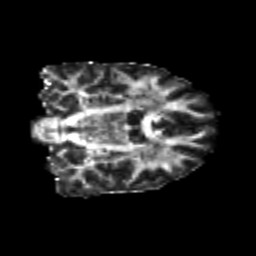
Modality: FA
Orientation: coronal
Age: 20
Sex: female
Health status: healthy
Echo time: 0.074 s